Question: There has a 'listView' and a add 'button' in . The 'listView' data is retrieved from 'MySQL'.
[
When list is clicked, it will pass the data to , if add 'button' is clicked, it will go to for user to add data. I use 'mClickedPosition' to differentiate whether is 'list' clicked or 'button' clicked.
'''
ListView listViewUpdate;
ListAdapter adapter;
Button add;
String ID, iD;
public static final int PROJECT_REQUEST_CODE = 1;
public static final int CAMERA_REQUEST_CODE = 2;
int mClickedPosition;
String ReceiveProject, ReceiveDescription, ReceiveTimeIn, ReceiveTimeOut;
Integer ReceiveProgress;
ArrayList<DetailsBean> results = new ArrayList<DetailsBean>();
String myJSON;
JSONArray details = null;
ArrayList<HashMap<String, String>> EditDetails;
listViewUpdate.setOnItemClickListener(new AdapterView.OnItemClickListener() {
@Override
public void onItemClick(AdapterView<?> listView, View view,
int position, long id) {
mClickedPosition = position; // listView click
HashMap<String, String> clickedItem = EditDetails.get(position);
iD = clickedItem.get(Configs.TAG_ID);
Intent intent = new Intent(getActivity(), Edit_Details.class);
intent.putExtra("iD", iD);
intent.putExtra("ID", ID);
intent.putExtra("mClickedPosition",mClickedPosition);
//Toast.makeText(getActivity(),"This is"+iD+ID,Toast.LENGTH_LONG).show();
startActivityForResult(intent, PROJECT_REQUEST_CODE);
}
});
add.setOnClickListener(new View.OnClickListener() {
@Override
public void onClick(View v) {
mClickedPosition = -1; // if button clicked
Intent intent = new Intent(getActivity(), Edit_Details.class);
intent.putExtra("ID", ID);
startActivity(intent);
}
});
'''
Assume user click add 'button'.(mClickedposition==-1)
When save 'button' is clicked, data will get inserted into 'MySQL' since After that, I want the new data return to Activity A and adding a new list in A, which mean the Activity A should have 2 list now. How can I achieve this ?
'''
save.setOnClickListener(new View.OnClickListener() { // if save button clicked
@Override
public void onClick(View v) {
Intent returnIntent = new Intent();
project1 = Project2.getSelectedItem().toString();
description = Description.getText().toString();
progress = seekBar.getProgress();
timeIn = TimeIn.getText().toString();
timeOut = TimeOut.getText().toString();
if(mClickedPosition==-1)
{
Add(project1,description,progress,timeIn,timeOut);
}
else
{
Update(project1, description, progress, timeIn, timeOut);
}
returnIntent.putExtra("project1", project1);
returnIntent.putExtra("description", description);
returnIntent.putExtra("progress", progress);
returnIntent.putExtra("timeIn", timeIn);
returnIntent.putExtra("timeOut", timeOut);
setResult(Activity.RESULT_OK, returnIntent);
finish();
}
});
'''
'''
@Override
public void onActivityResult(int requestCode, int resultCode, Intent data) { // receive from Activity B and populate ListView A
if (resultCode == Activity.RESULT_OK) {
if (requestCode == PROJECT_REQUEST_CODE) {
ReceiveProject = data.getStringExtra("project1");
ReceiveDescription = data.getStringExtra("description");
ReceiveProgress = data.getIntExtra("progress", 0);
ReceiveTimeIn = data.getStringExtra("timeIn");
ReceiveTimeOut = data.getStringExtra("timeOut");
Toast.makeText(getActivity(),ReceiveProject+ReceiveDescription+ReceiveProgress+ReceiveTimeIn+ReceiveTimeOut,Toast.LENGTH_LONG).show();
if(mClickedPosition==-1)
{ // add list
HashMap<String, String> clickedItem = new HashMap<>();
clickedItem.put(Configs.TAG_PROJECT, ReceiveProject);
clickedItem.put(Configs.TAG_WORKDESCRIPTION, ReceiveDescription);
clickedItem.put(Configs.TAG_PERCENTAGE, ReceiveProgress + "");
clickedItem.put(Configs.TAG_IN, ReceiveTimeIn);
clickedItem.put(Configs.TAG_OUT, ReceiveTimeOut);
EditDetails.add(clickedItem);
((BaseAdapter) adapter).notifyDataSetChanged();
}
else
{ // update list
HashMap<String, String> clickedItem =EditDetails.get(mClickedPosition);
clickedItem.put(Configs.TAG_PROJECT, ReceiveProject);
clickedItem.put(Configs.TAG_WORKDESCRIPTION, ReceiveDescription);
clickedItem.put(Configs.TAG_PERCENTAGE, ReceiveProgress + "");
clickedItem.put(Configs.TAG_IN, ReceiveTimeIn);
clickedItem.put(Configs.TAG_OUT, ReceiveTimeOut);
((BaseAdapter) adapter).notifyDataSetChanged();
}
//((BaseAdapter) adapter).notifyDataSetChanged();
}
}
}
}
'''
> Now I can see a new list added in Activity A. But when I click the new
list and go to Activity B, no data are passed. But if I click the old
list, I can see data passed...
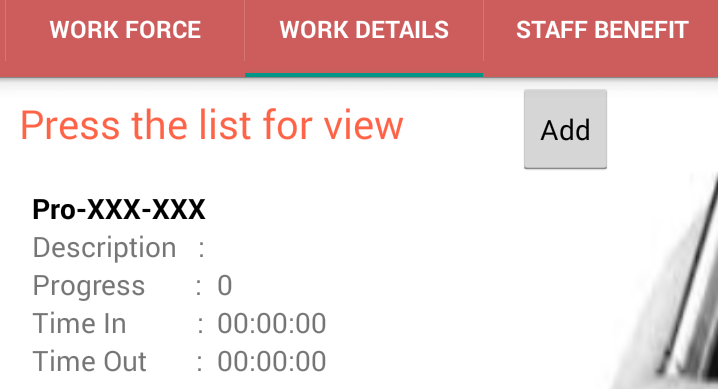
Answer: You need add or update the new data in the List and then call 'notifiDataSetChanged()';
Change the code in the onActivity result method of your activity A as below-
'''
HashMap<String, String> item = new HashMap<>();
item.put(Configs.TAG_PROJECT, ReceiveProject);
item.put(Configs.TAG_WORKDESCRIPTION, ReceiveDescription);
item.put(Configs.TAG_PERCENTAGE, ReceiveProgress + "");
item.put(Configs.TAG_IN, ReceiveTimeIn);
item.put(Configs.TAG_OUT, ReceiveTimeOut);
if(mClickedPosition==-1)
{ // add list
EditDetails.add(item);
}
else
{ // update list
EditDetails.remove(mClickedPosition);
mEventsList.add(mClickedPosition,item)
}
((BaseAdapter) adapter).notifyDataSetChanged();
'''